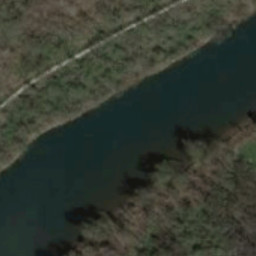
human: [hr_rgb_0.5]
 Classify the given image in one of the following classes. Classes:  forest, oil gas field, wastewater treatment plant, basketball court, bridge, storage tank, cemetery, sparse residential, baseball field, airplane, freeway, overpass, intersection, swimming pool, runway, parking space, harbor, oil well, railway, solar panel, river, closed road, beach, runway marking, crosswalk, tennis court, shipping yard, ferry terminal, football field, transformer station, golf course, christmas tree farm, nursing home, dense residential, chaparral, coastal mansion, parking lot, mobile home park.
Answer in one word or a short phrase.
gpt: river